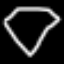
Label: diamond